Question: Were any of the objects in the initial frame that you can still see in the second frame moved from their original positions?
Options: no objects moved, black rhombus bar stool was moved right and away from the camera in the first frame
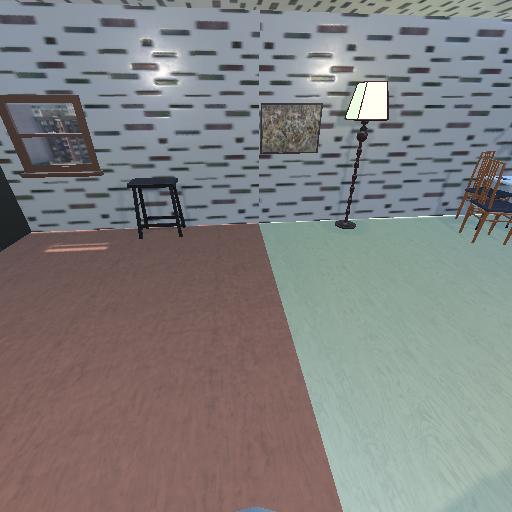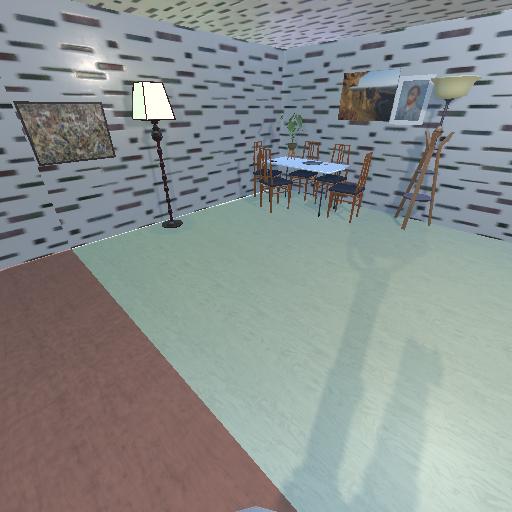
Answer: no objects moved